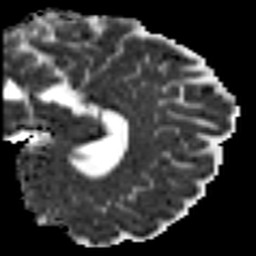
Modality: MD
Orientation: sagittal
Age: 32
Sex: female
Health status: healthy
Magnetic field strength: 3 T
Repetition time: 8.4 s
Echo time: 0.0926 s